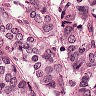
Metastatic tissue present: yes